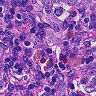
Metastatic tissue present: yes